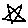
Label: star